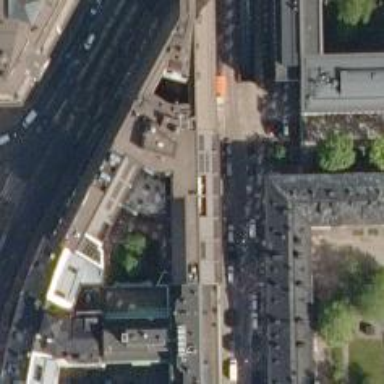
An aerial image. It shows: Arts centre.